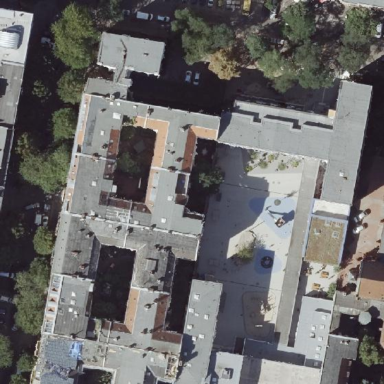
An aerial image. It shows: School building with flat roof.